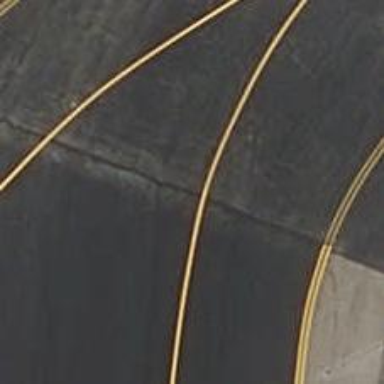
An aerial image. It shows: Image of taxiway at airport.